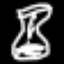
Label: hourglass